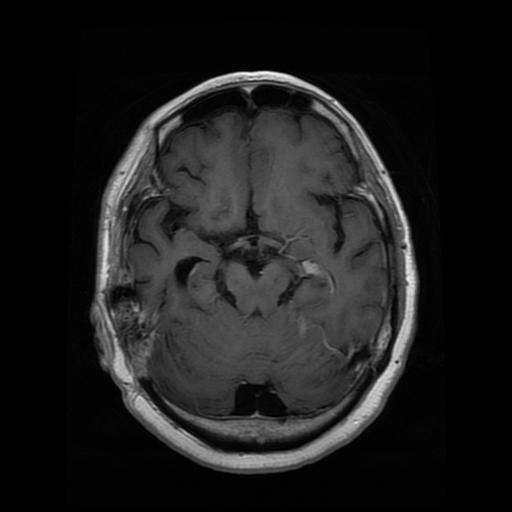
Label: glioma